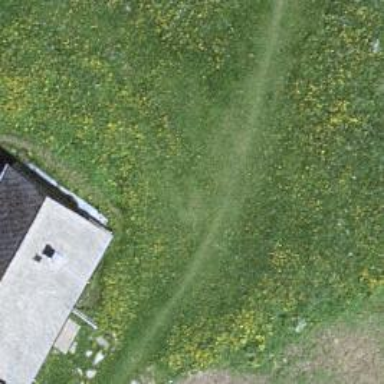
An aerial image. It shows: Path covered with grass.